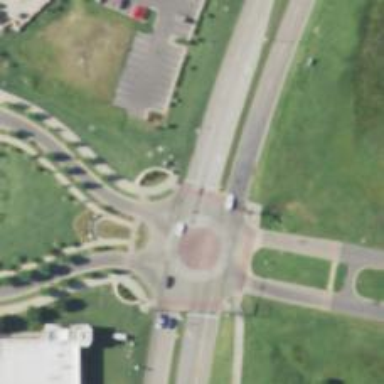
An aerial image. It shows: Crossing road.